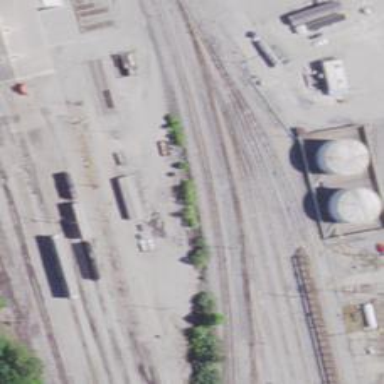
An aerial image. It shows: View of railway yard.